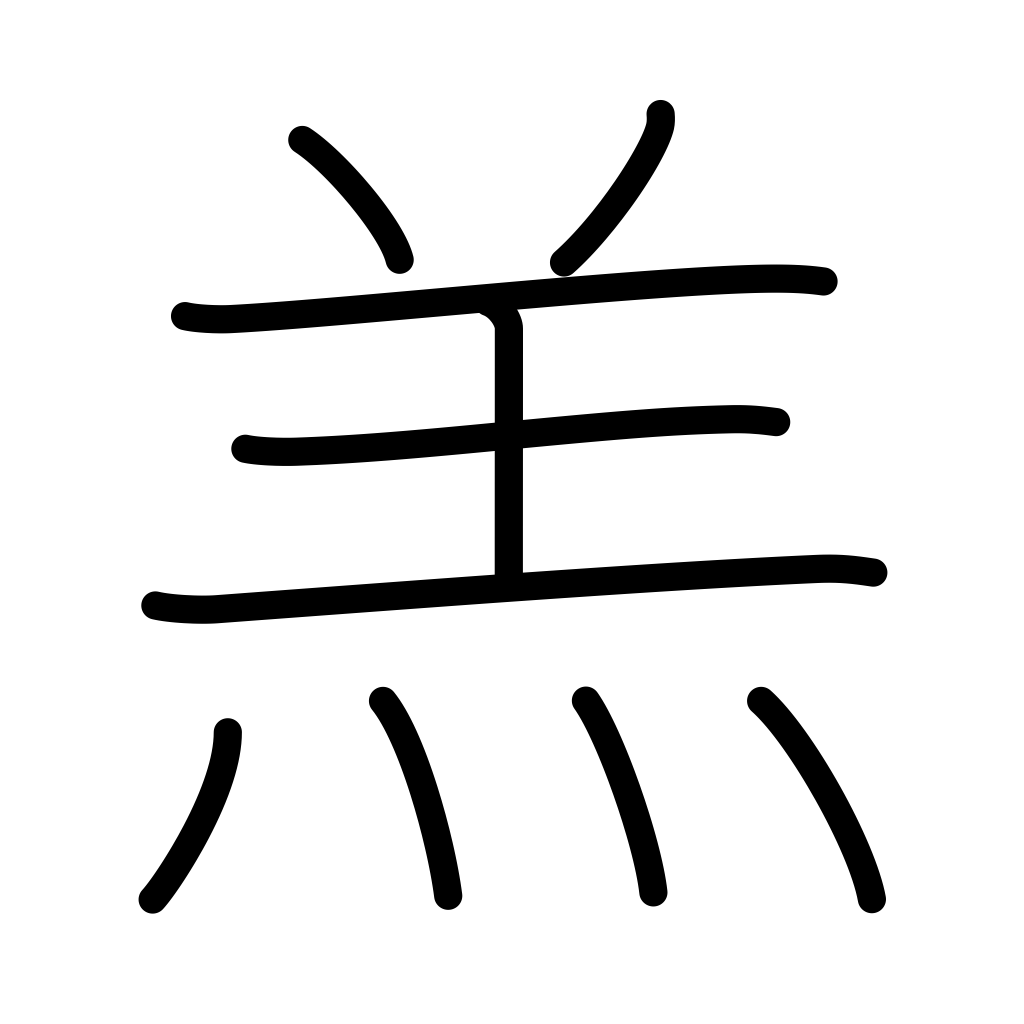
Meaning: lamb